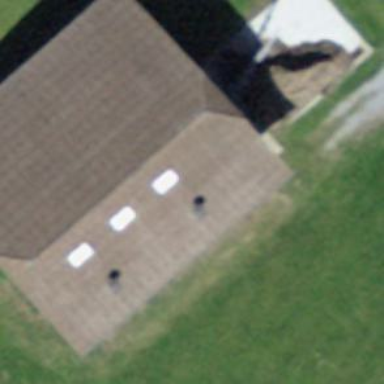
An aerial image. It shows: Rural barn.